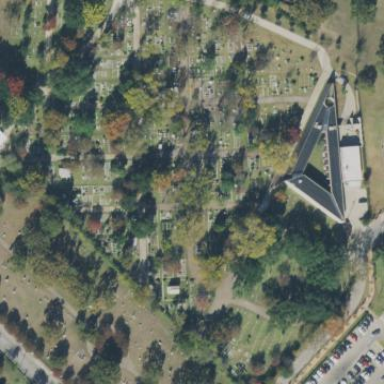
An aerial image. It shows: Cemetery.